Question: I have a set of real data and I want use this data to find a probability distribution and then use their property to generate some random points according to their pdf. A sample of my data set is as following:
'''
#Mag Weight
21.9786 3.6782
24.0305 6.1120
21.9544 4.2225
23.9383 5.1375
23.9352 4.6499
23.0261 5.1355
23.8682 5.9932
24.8052 4.1765
22.8976 5.1901
23.9679 4.3190
25.3362 4.1519
24.9079 4.2090
23.9851 5.1951
22.2094 5.1570
22.3452 5.6159
24.0953 6.2697
24.3901 6.9299
24.1789 4.0222
24.2648 4.4997
25.3931 3.3920
25.8406 3.9587
23.1427 6.9398
21.2985 7.7582
25.4807 3.1112
25.1935 5.0913
25.2136 4.0578
24.6990 3.9899
23.5299 4.6788
24.0880 7.0576
24.7931 5.7088
25.1860 3.4825
24.4757 5.8500
24.1398 4.9842
23.4947 4.4730
20.9806 5.2717
25.9470 3.4706
25.0324 3.3879
24.7186 3.8443
24.3350 4.9140
24.6395 5.0757
23.9181 4.9951
24.3599 4.1125
24.1766 5.4360
24.8378 4.9121
24.7362 4.4237
24.4119 6.1648
23.8215 5.9184
21.5394 5.1542
24.0081 4.2308
24.5665 4.6922
23.5827 5.4992
23.3876 6.3692
25.6872 4.5055
23.6629 5.4416
24.4821 4.7922
22.7522 5.9513
24.0640 5.8963
24.0361 5.6406
24.8687 4.5699
24.8795 4.3198
24.3486 4.5305
21.0720 9.5246
25.2960 3.0828
23.8204 5.8605
23.3732 5.1161
25.5097 2.9010
24.9206 4.0999
24.4140 4.9073
22.7495 4.5059
24.3394 3.5061
22.0560 5.5763
25.4404 5.4916
25.4795 4.4089
24.1772 3.8626
23.6042 4.7476
23.3537 6.4804
23.6842 4.3220
24.1895 3.6072
24.0328 4.3273
23.0243 5.6789
25.7042 4.4493
22.1983 6.1868
22.3661 5.9132
20.9426 4.8079
20.3806 10.1128
25.0105 4.4296
23.6648 6.6482
25.2780 4.4933
24.6870 4.4836
25.4565 4.0990
25.0415 3.9384
24.6098 4.6057
24.7796 4.2042
'''
How could I do this? My first attempt was to fit a polynomial to the binned data and find the probability distribution of weights in each magnitude bin, but I reckon it might be a smarter way to do it. For instance, using 'scipy.stats.rv_continuous' for sampling data from the given distribution but I don't know how it can work and there are not enough examples.
As I got a lot of comments to use 'KDE', I used 'scipy.stats.gaussian_kde' and I got the following results.

I am wondering whether it is a good probability distribution to represent the property of my data? First, how could I test it, and second, whether there is a possibility to fit more than one with 'scipy.stats'?
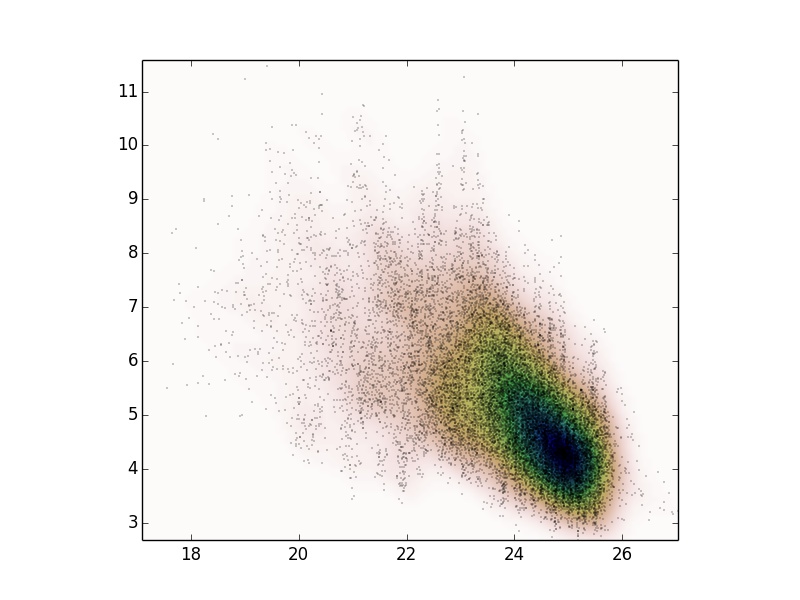
Answer: (1) If you have an idea about the distribution from which these data are sampled, then fit that distribution to the data (i.e., adjust parameters via maximum likelihood or whatever) and then sample that.
(2) For more nearly empirical approach, select one datum at random (with equal probability) and then pretend it is the center of a little Gaussian bump, and sample from that bump. This is equivalent to constructing a kernel density estimate and sampling from that. You will have to pick a standard deviation for the bumps.
(3) For an entirely empirical approach, select one datum at random (with equal probability). This is equivalent to assuming the empirical distribution is the same as the actual distribution.